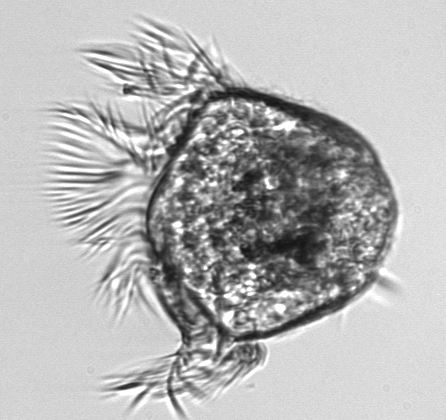
Label: Pelagostrobilidium